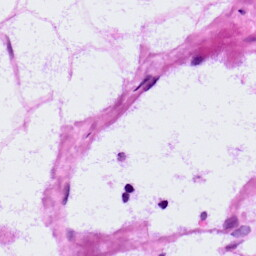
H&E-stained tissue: LymphNode